Question: In my wordpress installation, I have a custom taxonomy 'event-categories' which is mapped to custom post type 'event'.
In my single post display page, I need to list all posts which is posted in same 'event-categories' of the current post. How can I write a wp query for this?

Now tried like this 'get_the_terms(the_ID(), 'event-categories')'.
So I got all 'term_taxonomy_id's related to the single post. Next how can I get all posts which have these 'term_taxonomy_id'.
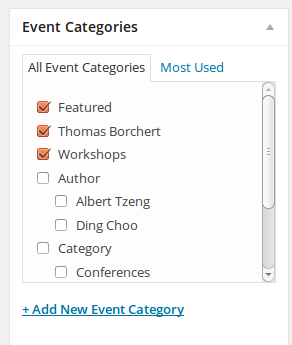
Answer: This would be about the most basic query to solve your problem.
'''
$term_tax_ids = get_the_terms(get_the_ID(), 'event-categories');
$terms = array();
foreach($term_tax_ids as $term_tax_id) {
array_push($terms, $term_tax_id->term_id);
}
$args = array(
'post_type' => 'event',
'posts_per_page' => 5,
'tax_query' => array(
array(
'taxonomy' => 'event-categories',
'field' => 'id',
'terms' => $terms,
'operator' => 'IN',
)
)
);
$query = new WP_Query( $args );
while ( $query->have_posts() ) {
$query->the_post();
echo '<div class="related_single">' . get_the_post_thumbnail();
echo '<div class="related_title"><a href="' . get_permalink() . '">' . get_the_title() . '</a></div></div>';
}
'''
You should really read the <URL>, it has literally everything you could ever want to know about queries